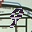
Label: 9